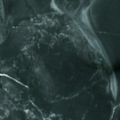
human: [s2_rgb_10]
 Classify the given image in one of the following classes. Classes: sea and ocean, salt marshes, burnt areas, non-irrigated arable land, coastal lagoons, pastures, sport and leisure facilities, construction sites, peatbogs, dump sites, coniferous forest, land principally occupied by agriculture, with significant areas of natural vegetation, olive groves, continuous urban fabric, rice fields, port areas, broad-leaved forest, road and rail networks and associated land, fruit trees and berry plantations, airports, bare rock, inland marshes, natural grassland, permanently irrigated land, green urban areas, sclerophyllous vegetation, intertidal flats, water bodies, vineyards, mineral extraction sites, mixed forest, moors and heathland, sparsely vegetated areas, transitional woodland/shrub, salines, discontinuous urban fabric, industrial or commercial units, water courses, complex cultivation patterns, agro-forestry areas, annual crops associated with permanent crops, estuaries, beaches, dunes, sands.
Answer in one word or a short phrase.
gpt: sea and ocean